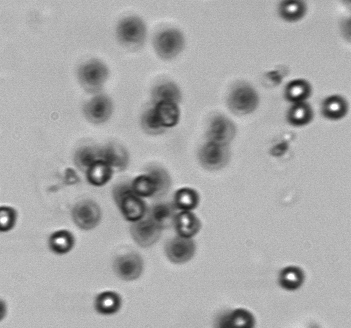
Label: Phaeocystis